Question: I'm able to create a system tray application in Java, but I'm having trouble with positioning. The program will simply need to handle a few inputs/outputs, so I would like it to be easily accessible.
My question is, when I click the system tray icon for my application how can I set it's position elegantly above the system tray? The requirements being that it does this regardless of display settings (resolution, multi monitors, etc) and Taskbar location. Is there a way to tell it to open near the tray, rather than positioning it at all?
I want it to do exactly what the "Network" settings button does in Windows. Similar to the following:

Is this possible in Java?
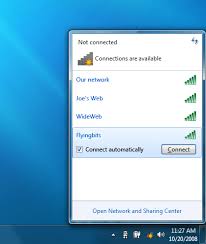
Answer: As Vulcan has pointed out, yes it's possible.
Also, it's very possible to take into consideration where to place the popup (with relevance to the location where the task icon is)

'''
public class TestTrayIcon {
protected static final PopupFrame POPUP_FRAME = new PopupFrame();
public static void main(String[] args) {
EventQueue.invokeLater(new Runnable() {
@Override
public void run() {
try {
TrayIcon trayIcon = new TrayIcon(ImageIO.read(new File("D:/DevWork/common/icons/iconex_v_bundle_png/iconexperience/v_collections_png/basic_foundation/16x16/plain/about.png")));
trayIcon.addMouseListener(new MouseAdapter() {
@Override
public void mouseClicked(MouseEvent e) {
Point pos = e.getLocationOnScreen();
Rectangle screen = getScreenBoundsAt(pos);
if (pos.x + POPUP_FRAME.getWidth() > screen.x + screen.width) {
pos.x = screen.x + screen.width - POPUP_FRAME.getWidth();
}
if (pos.x < screen.x) {
pos.x = screen.x;
}
if (pos.y + POPUP_FRAME.getHeight() > screen.y + screen.height) {
pos.y = screen.y + screen.height - POPUP_FRAME.getHeight();
}
if (pos.y < screen.y) {
pos.y = screen.y;
}
POPUP_FRAME.setLocation(pos);
POPUP_FRAME.setVisible(true);
}
});
SystemTray.getSystemTray().add(trayIcon);
} catch (Exception ex) {
ex.printStackTrace();
}
}
});
}
public static class PopupFrame extends JFrame {
public PopupFrame() throws HeadlessException {
setLayout(new BorderLayout());
add(new JLabel("Hello world"));
pack();
}
}
public static Rectangle getScreenBoundsAt(Point pos) {
GraphicsDevice gd = getGraphicsDeviceAt(pos);
Rectangle bounds = null;
if (gd != null) {
bounds = gd.getDefaultConfiguration().getBounds();
Insets insets = Toolkit.getDefaultToolkit().getScreenInsets(gd.getDefaultConfiguration());
bounds.x += insets.left;
bounds.y += insets.top;
bounds.width -= (insets.left + insets.right);
bounds.height -= (insets.top + insets.bottom);
}
return bounds;
}
public static GraphicsDevice getGraphicsDeviceAt(Point pos) {
GraphicsDevice device = null;
GraphicsEnvironment ge = GraphicsEnvironment.getLocalGraphicsEnvironment();
GraphicsDevice lstGDs[] = ge.getScreenDevices();
ArrayList<GraphicsDevice> lstDevices = new ArrayList<GraphicsDevice>(lstGDs.length);
for (GraphicsDevice gd : lstGDs) {
GraphicsConfiguration gc = gd.getDefaultConfiguration();
Rectangle screenBounds = gc.getBounds();
if (screenBounds.contains(pos)) {
lstDevices.add(gd);
}
}
if (lstDevices.size() == 1) {
device = lstDevices.get(0);
}
return device;
}
}
'''